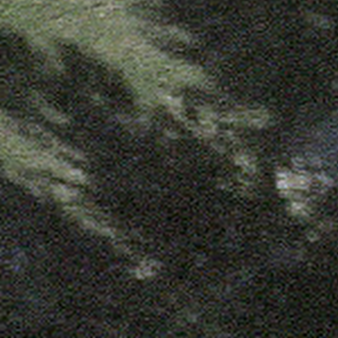
Label: other